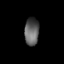
Tissue: skin
Cell type: Epithelial cells
Senescence score: 0.1608
Nuclear area (px): 390
Mean DAPI intensity: 94.59